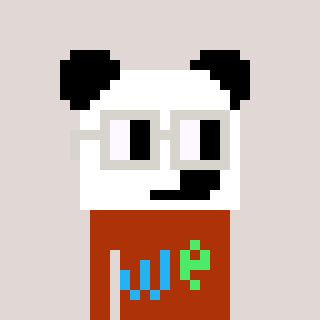
a pixel art character with square light gray glasses, a panda-shaped head and a hotbrown-colored body on a warm background